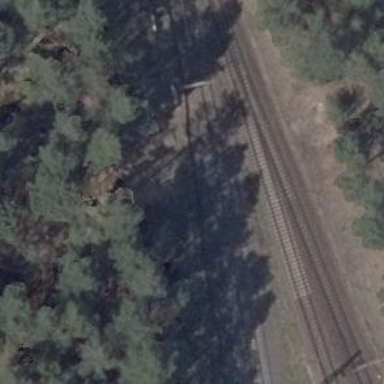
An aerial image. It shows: Railway switch with the turnout on the right side.